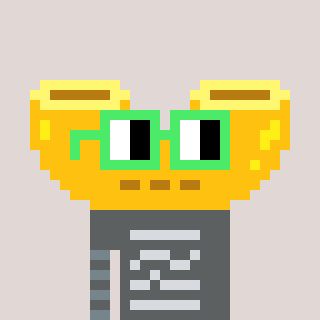
a pixel art character with square light green glasses, a macaroni-shaped head and a gold-colored body on a warm background